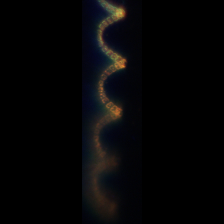
Taxon: Chaetoceros
Group: Diatoms